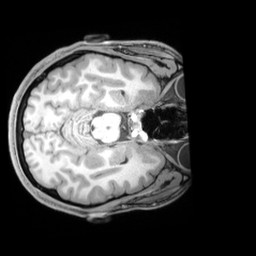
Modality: T1w
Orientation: axial
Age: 24
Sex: male
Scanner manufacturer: siemens
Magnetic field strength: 3 T
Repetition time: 1.97 s
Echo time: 0.00206 s